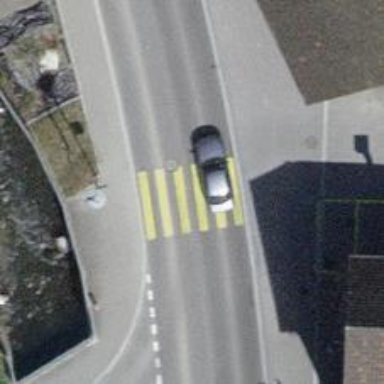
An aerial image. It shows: Pedestrian crossing with zebra markings on the footway.